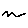
Label: zigzag